Question: I am using the PayPal JavaScript SDK as described on <URL>
As you can see on this page, there is a "Try the buttons" header and a "MasterCard" logo for example. If you click on "MasterCard" a window pops up, where the user can provide his name, address an so on, see image:

I already have all this data from my customer and want to pass it to PayPal, so the form is pre-filled. I know, the user could change the values in the pop-up, but this is OK.
Unfortunately, I did not see any params/methods to provide this information to PayPal. But this must be possible, right?
Please help! :-)
Thank you,
schube
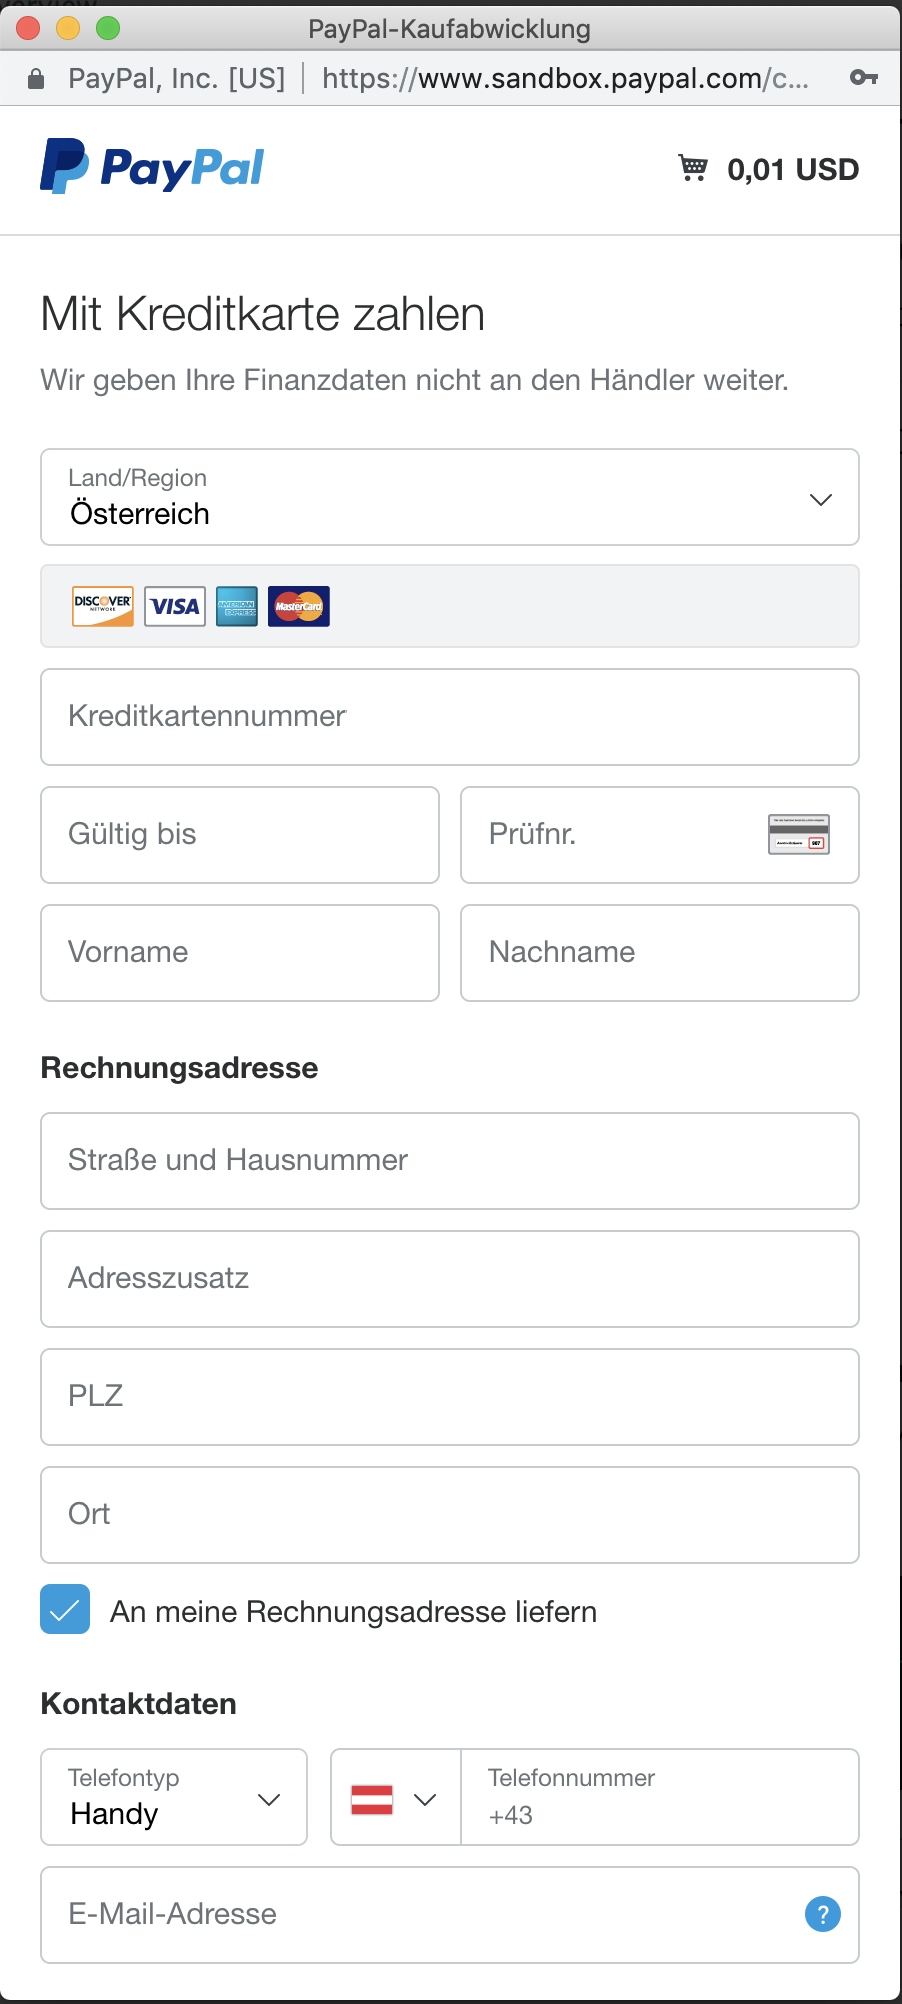
Answer: Finally, I got (most) of it working (thanks to the pointer of Vikramjit).
The telephone number is still a problem, but I do not need it.
Here is a working example: <URL>